Question:
I open jQuery script and I see one line without enter and look hard for edit
what about tool/software to view easy look thank
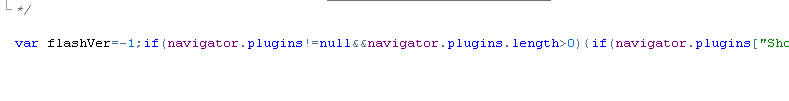
Answer: Try <URL>.